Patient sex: M
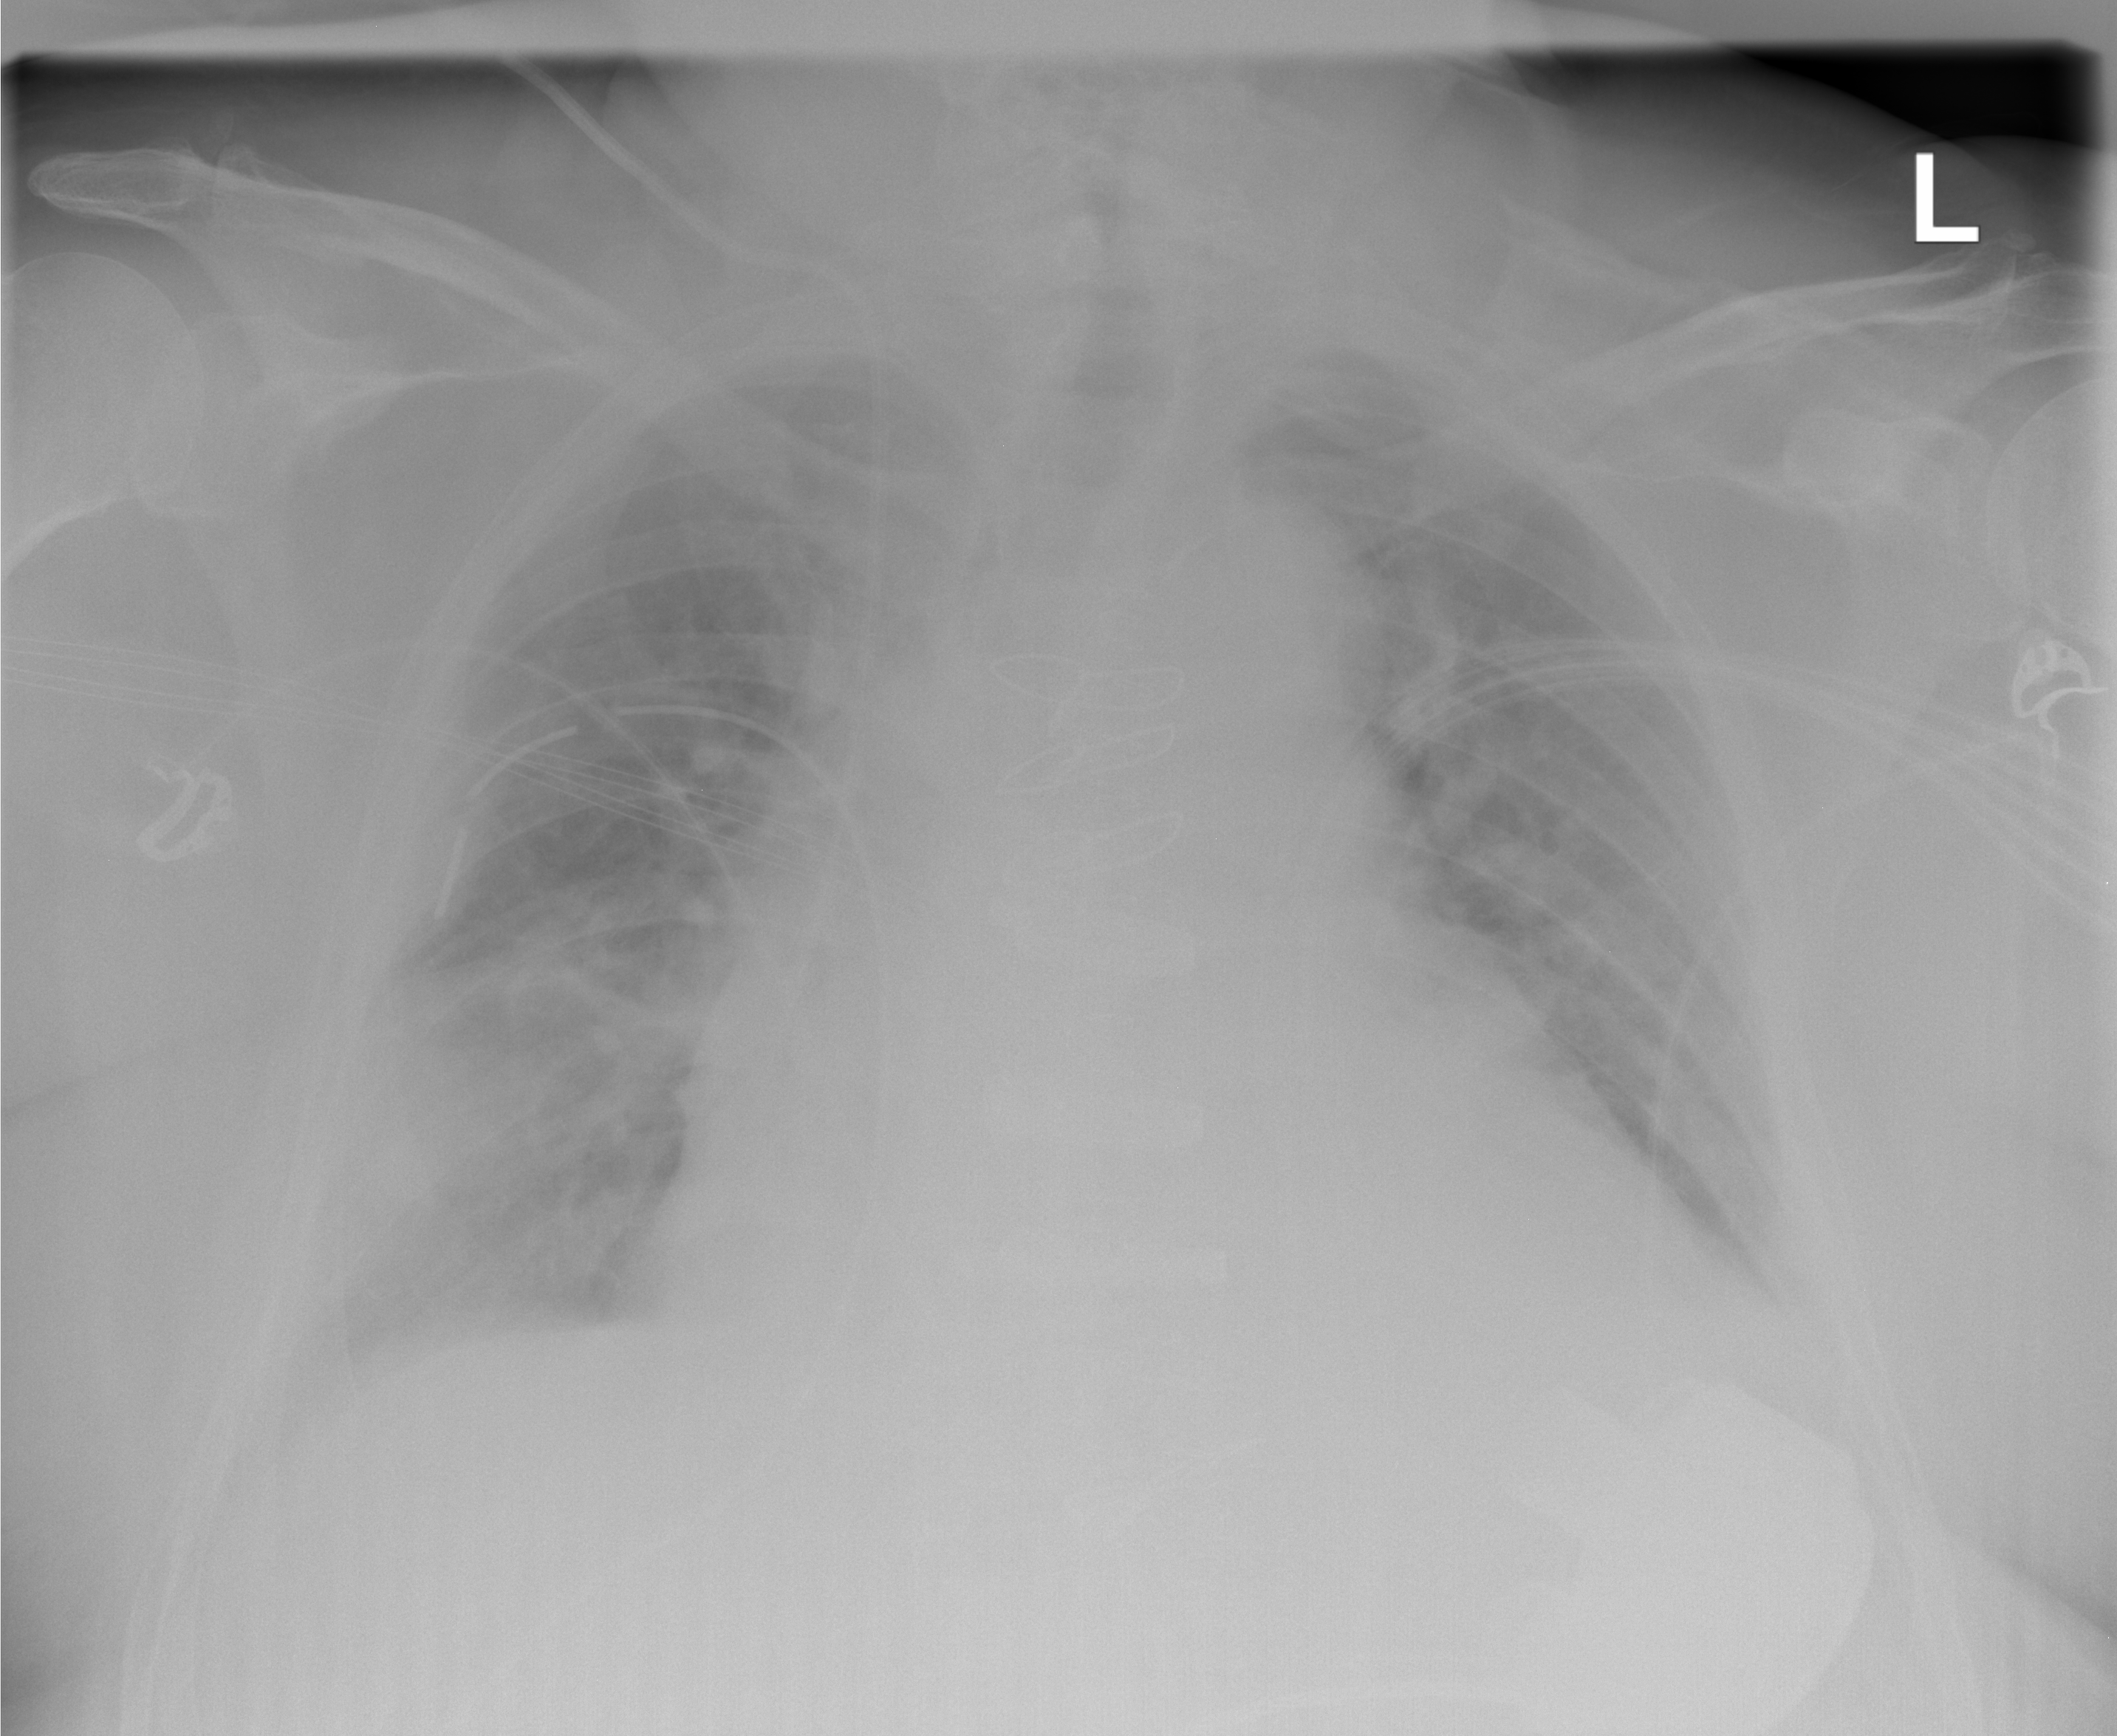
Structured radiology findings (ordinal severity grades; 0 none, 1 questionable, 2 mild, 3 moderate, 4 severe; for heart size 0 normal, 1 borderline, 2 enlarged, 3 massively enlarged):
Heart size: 2
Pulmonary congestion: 2
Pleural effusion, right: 3
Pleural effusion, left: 0
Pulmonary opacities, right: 3
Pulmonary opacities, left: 2
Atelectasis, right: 3
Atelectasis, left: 0